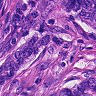
Metastatic tissue present: yes